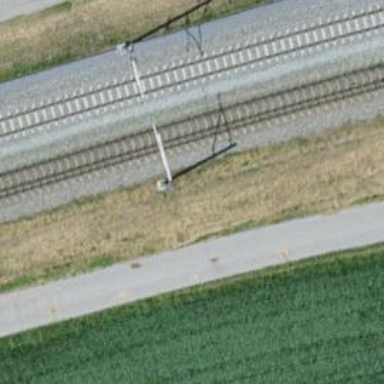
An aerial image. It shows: Single-track railway with electrified contact lines.